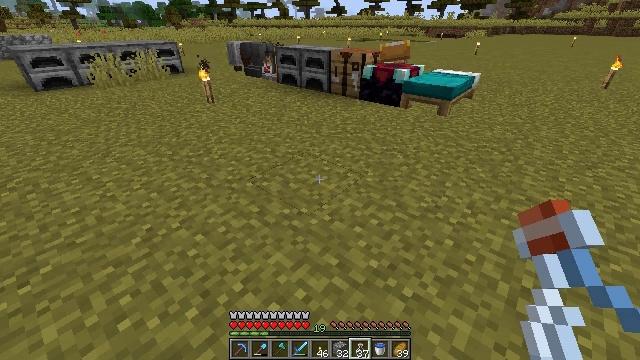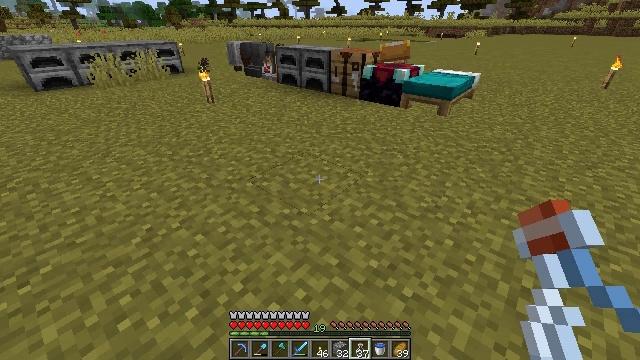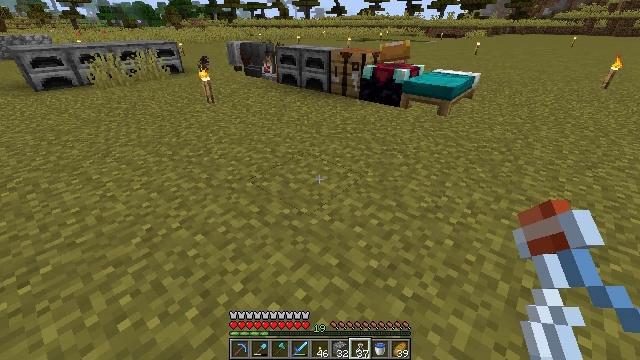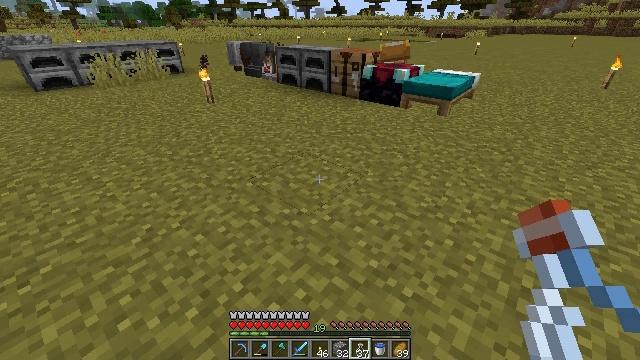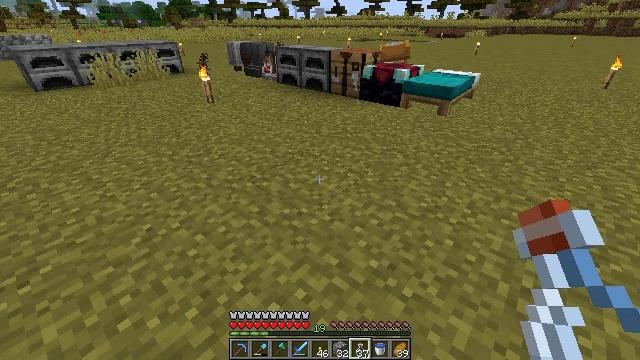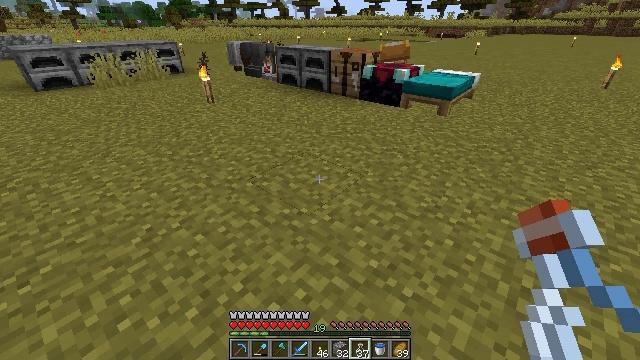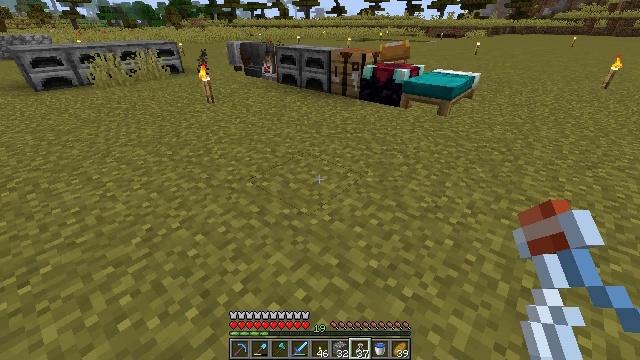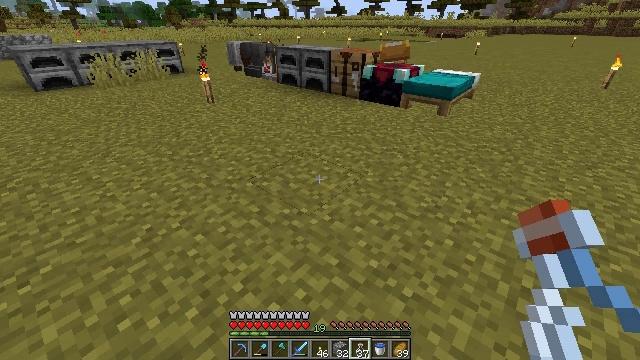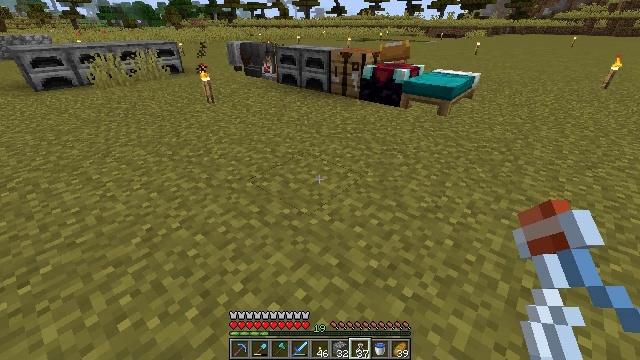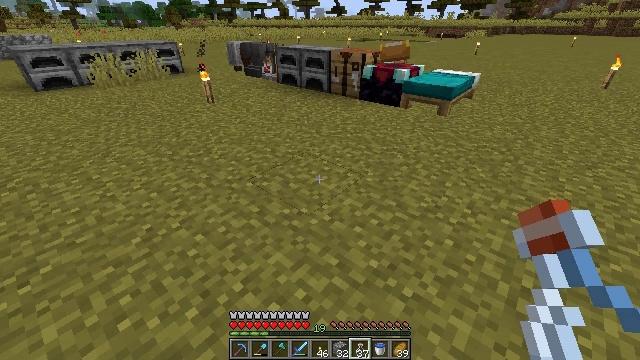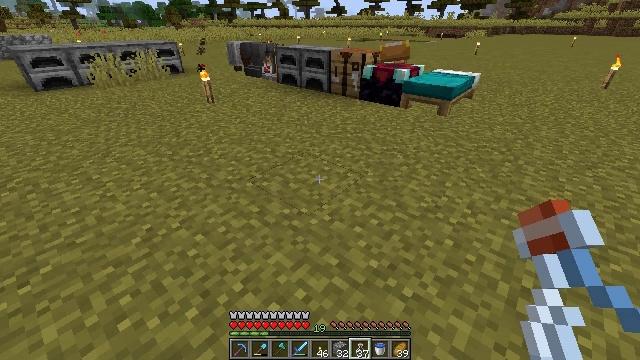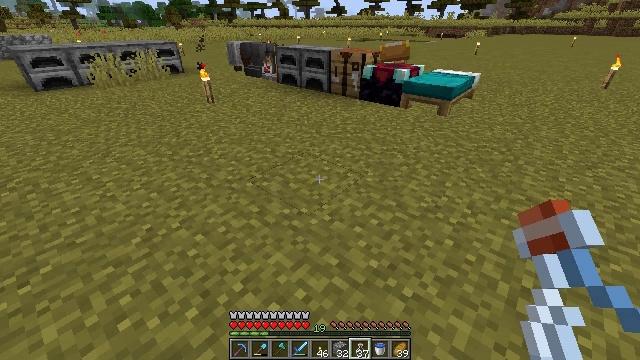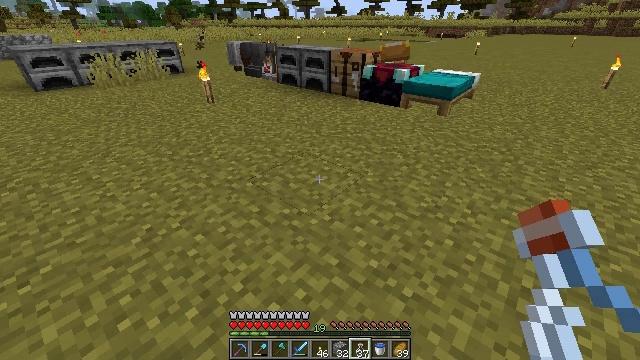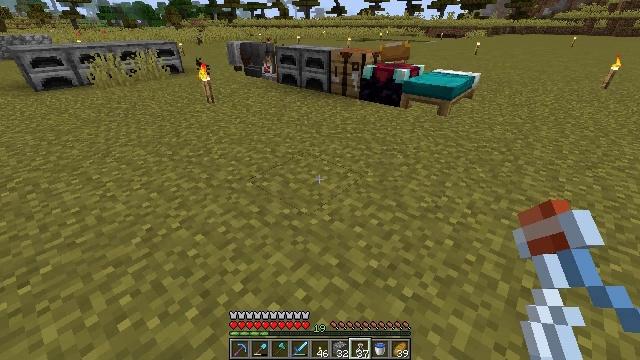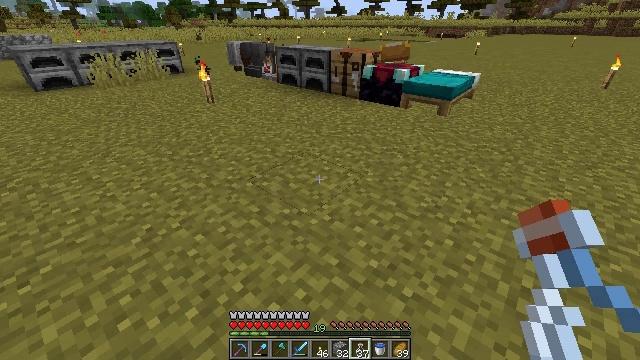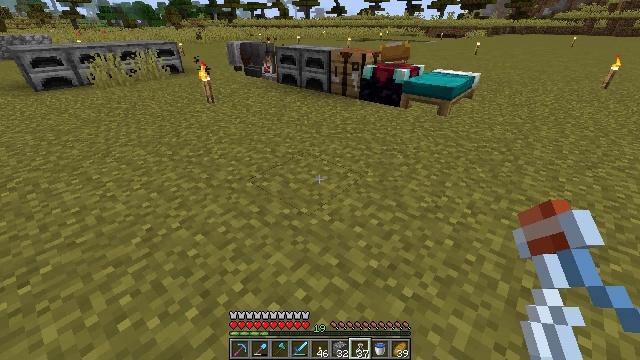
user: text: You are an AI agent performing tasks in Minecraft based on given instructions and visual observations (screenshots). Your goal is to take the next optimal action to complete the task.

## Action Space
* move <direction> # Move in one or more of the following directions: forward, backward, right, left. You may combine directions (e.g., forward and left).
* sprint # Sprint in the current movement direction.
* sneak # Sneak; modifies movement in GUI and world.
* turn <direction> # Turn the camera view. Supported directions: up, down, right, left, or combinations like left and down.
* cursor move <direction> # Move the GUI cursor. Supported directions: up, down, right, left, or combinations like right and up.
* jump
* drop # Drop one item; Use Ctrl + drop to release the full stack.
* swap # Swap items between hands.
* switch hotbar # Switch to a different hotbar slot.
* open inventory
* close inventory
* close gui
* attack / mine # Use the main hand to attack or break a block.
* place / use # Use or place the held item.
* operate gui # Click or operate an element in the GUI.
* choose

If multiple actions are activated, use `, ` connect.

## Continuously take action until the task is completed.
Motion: motion action
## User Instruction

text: Drop a glass bottle.
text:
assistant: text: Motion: no_op
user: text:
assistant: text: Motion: no_op
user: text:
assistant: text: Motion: no_op
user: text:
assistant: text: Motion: no_op
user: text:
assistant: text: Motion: no_op
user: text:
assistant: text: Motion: no_op
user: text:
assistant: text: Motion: no_op
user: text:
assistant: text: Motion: no_op
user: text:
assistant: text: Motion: no_op
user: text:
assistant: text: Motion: no_op
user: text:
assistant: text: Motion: no_op
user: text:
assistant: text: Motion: no_op
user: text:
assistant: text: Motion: no_op
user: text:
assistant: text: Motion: no_op
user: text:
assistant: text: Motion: no_op
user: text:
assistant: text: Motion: no_op
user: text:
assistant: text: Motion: no_op
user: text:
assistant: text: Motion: no_op
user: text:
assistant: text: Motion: no_op
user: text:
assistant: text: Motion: no_op
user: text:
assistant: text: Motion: no_op
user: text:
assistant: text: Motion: no_op
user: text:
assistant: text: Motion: no_op
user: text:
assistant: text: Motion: no_op
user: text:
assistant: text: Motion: no_op
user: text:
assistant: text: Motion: no_op
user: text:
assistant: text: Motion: no_op
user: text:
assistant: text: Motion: no_op
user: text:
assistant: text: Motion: no_op
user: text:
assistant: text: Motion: no_op